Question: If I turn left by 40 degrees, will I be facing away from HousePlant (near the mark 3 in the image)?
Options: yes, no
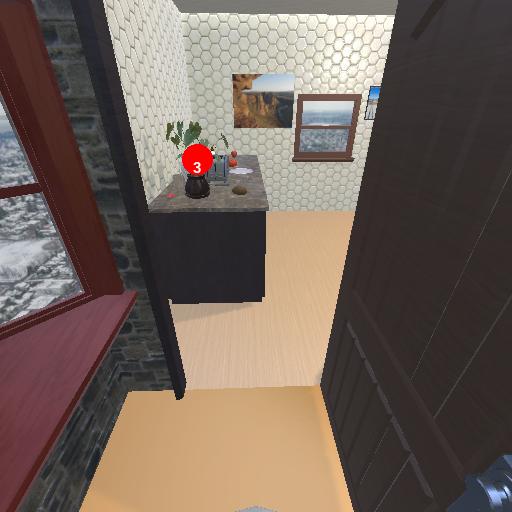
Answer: yes